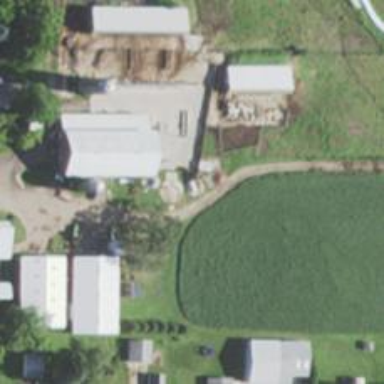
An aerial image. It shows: Silo.